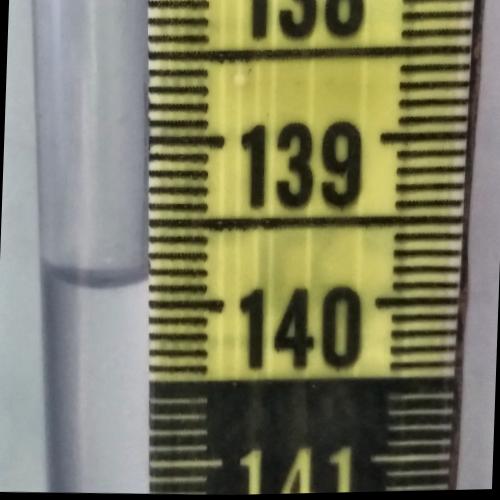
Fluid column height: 139.9 cm